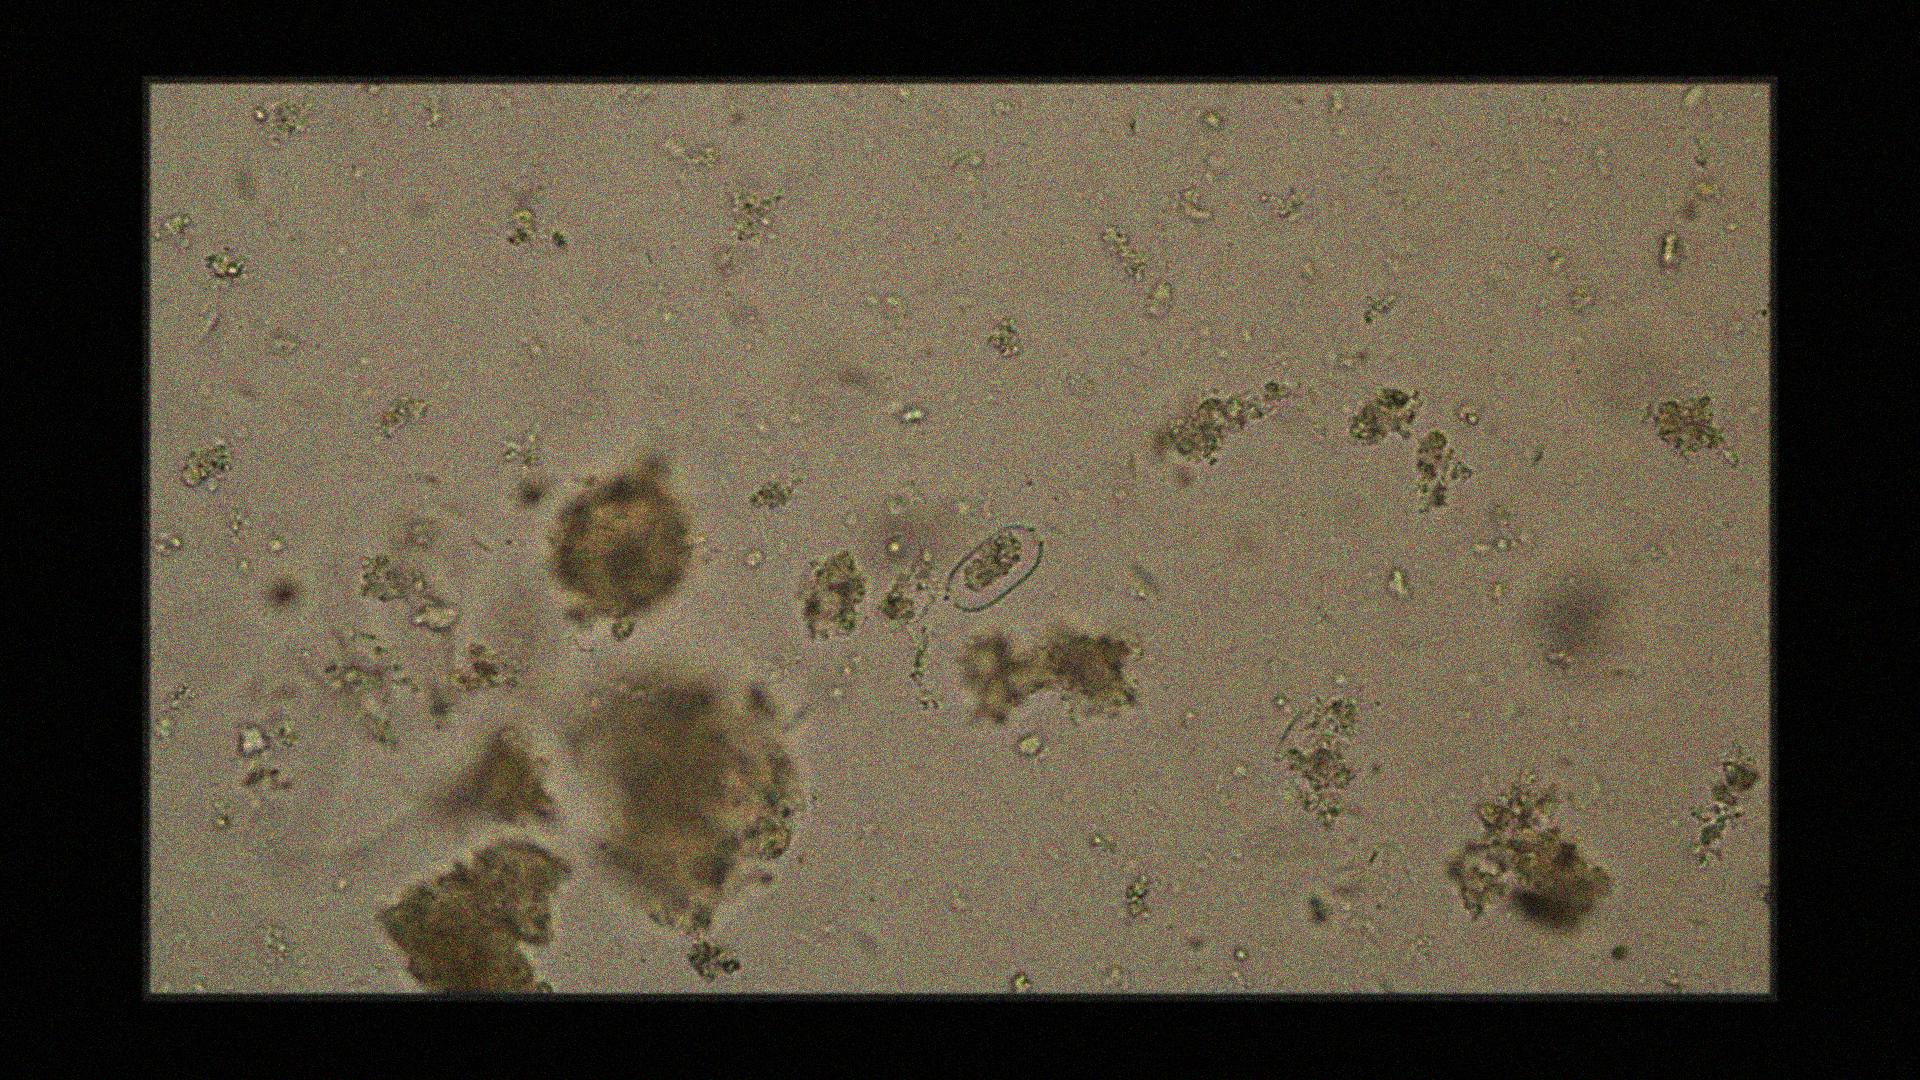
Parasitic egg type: Capillaria philippinensis